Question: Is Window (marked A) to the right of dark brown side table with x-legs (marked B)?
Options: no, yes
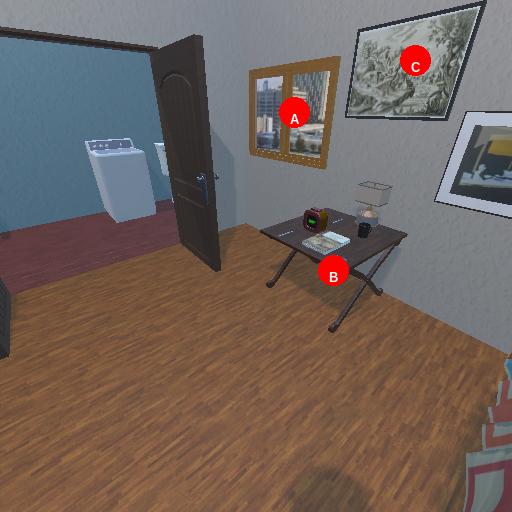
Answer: no